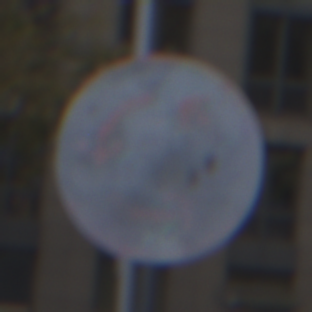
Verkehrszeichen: Kreisverkehr
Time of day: SunriseSunset
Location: Outdoor (Urban)
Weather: PartlyCloudy
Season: NotSpecified
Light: Natural